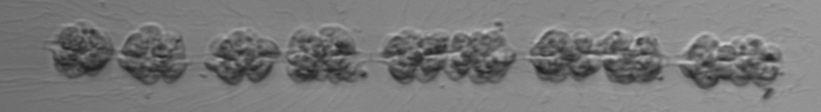
Label: Leptocylindrus_mediterraneus